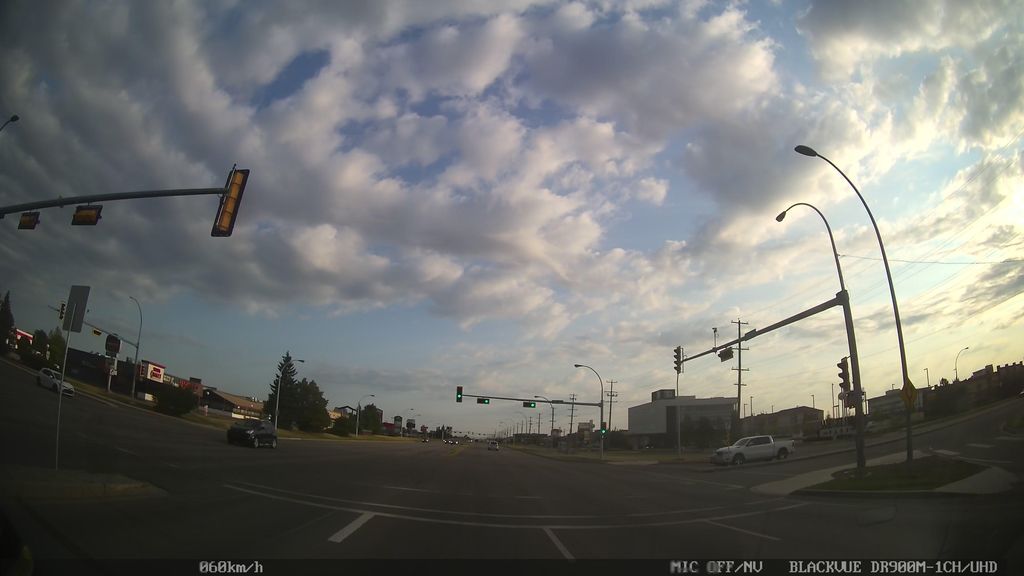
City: edmonton